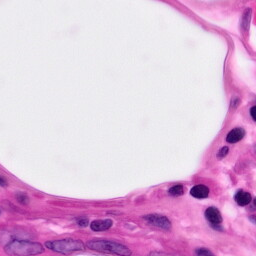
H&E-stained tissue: Pancreatic